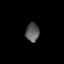
Tissue: prostate
Cell type: Fibroblasts
Senescence score: 0.8298
Nuclear area (px): 251
Mean DAPI intensity: 88.414